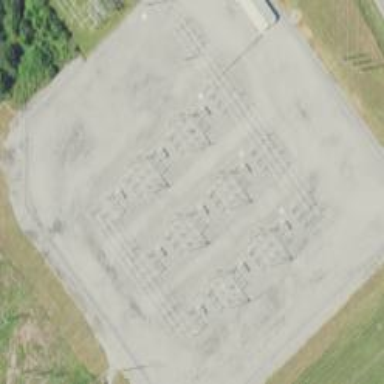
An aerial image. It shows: Switch for power supply.